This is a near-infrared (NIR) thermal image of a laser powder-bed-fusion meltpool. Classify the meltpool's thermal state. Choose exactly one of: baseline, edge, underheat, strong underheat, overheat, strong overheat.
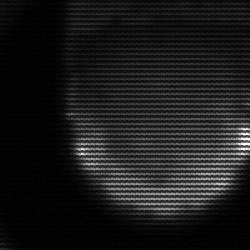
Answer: edge